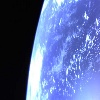
Label: water